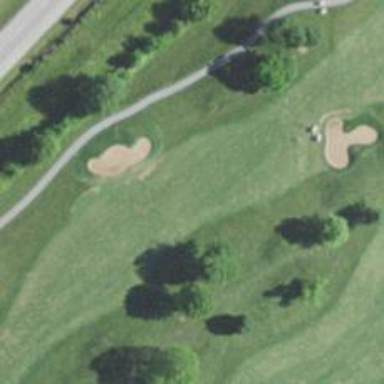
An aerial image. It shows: View of golf hole.